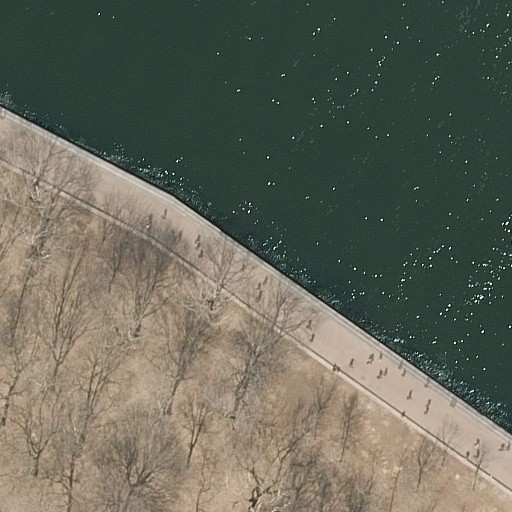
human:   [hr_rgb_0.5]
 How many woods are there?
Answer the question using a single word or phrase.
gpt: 1

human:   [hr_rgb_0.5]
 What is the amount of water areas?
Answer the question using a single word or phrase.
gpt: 1

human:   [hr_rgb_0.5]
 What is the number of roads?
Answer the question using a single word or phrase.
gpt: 1

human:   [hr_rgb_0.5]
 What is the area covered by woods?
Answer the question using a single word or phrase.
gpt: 11m2

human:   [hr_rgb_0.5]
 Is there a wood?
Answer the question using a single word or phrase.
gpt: yes

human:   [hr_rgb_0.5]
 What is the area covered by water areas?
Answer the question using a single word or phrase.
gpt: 5283m2

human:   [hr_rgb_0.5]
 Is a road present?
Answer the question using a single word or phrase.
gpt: yes

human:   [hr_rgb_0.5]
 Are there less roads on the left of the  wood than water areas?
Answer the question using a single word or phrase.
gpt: no

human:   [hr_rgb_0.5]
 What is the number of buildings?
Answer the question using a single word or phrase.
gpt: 0

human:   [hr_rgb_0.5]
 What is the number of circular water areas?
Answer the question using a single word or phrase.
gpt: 0

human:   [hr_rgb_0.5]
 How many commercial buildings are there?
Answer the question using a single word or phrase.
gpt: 0

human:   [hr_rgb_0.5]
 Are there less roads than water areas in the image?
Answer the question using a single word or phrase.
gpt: no

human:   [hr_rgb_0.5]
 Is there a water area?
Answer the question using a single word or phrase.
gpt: yes

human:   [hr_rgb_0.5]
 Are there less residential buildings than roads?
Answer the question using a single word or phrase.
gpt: yes

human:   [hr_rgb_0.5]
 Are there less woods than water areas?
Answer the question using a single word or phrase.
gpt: no

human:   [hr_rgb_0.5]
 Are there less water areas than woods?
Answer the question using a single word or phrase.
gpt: no

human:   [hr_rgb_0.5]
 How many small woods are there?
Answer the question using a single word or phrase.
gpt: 1

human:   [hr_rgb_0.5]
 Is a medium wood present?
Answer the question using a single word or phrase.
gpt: no

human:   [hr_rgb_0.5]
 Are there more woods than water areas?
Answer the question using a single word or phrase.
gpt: no

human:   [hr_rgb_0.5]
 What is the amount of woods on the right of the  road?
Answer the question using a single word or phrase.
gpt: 1

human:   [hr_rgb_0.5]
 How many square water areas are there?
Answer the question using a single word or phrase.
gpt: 0

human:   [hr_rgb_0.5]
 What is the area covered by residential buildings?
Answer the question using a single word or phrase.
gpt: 0m2

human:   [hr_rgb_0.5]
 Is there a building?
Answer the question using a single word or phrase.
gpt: no

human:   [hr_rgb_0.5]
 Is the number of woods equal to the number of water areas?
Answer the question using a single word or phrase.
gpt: yes

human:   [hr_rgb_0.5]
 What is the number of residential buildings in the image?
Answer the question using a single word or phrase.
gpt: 0

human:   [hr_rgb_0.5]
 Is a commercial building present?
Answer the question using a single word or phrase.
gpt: no

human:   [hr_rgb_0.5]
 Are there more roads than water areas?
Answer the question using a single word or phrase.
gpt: no

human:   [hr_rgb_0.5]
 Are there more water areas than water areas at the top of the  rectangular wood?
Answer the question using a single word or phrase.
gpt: no

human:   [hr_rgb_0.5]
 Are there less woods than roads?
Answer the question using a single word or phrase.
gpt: no

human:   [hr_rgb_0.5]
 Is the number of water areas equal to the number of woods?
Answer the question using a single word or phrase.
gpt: yes

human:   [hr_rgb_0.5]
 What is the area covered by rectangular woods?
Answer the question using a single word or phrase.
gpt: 11m2

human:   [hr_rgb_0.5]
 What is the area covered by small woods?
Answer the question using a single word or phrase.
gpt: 11m2

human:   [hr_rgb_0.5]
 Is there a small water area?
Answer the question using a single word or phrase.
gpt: no

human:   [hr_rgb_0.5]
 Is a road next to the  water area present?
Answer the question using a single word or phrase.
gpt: yes

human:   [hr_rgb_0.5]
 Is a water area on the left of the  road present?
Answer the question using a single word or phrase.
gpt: no

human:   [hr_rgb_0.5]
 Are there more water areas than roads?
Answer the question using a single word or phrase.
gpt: no

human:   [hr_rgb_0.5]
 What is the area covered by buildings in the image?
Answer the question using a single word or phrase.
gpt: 0m2

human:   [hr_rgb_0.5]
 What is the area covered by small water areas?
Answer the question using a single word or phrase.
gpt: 0m2

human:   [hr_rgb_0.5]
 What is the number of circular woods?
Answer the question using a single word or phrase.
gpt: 0

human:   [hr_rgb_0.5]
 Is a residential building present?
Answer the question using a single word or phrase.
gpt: no

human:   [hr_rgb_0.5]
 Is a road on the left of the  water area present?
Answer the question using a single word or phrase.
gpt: no

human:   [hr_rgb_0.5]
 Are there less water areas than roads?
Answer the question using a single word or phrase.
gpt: no

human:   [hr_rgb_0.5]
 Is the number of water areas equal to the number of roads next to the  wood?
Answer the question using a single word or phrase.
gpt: yes

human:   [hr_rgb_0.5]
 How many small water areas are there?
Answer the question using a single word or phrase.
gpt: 0

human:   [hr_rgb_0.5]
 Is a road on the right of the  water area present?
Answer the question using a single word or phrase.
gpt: no

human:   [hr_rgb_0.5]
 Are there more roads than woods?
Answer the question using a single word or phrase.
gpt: no

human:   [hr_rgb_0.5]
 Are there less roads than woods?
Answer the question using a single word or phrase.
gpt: no

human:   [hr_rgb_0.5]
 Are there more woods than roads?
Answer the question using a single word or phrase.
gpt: no

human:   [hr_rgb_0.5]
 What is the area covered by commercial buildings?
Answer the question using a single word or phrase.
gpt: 0m2

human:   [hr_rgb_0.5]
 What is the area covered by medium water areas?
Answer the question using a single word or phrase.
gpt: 0m2

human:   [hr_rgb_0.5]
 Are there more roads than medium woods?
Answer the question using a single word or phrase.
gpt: yes

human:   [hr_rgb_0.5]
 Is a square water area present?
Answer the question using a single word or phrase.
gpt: no

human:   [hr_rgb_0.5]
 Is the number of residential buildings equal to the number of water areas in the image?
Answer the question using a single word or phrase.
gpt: no

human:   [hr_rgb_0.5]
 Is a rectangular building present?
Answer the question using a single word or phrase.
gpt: no

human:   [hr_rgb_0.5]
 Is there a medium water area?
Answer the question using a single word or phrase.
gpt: no

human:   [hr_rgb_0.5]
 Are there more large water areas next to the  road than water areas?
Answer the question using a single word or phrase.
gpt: no

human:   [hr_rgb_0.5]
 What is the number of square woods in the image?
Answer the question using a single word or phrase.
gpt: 0

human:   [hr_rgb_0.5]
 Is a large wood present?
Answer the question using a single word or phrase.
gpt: no

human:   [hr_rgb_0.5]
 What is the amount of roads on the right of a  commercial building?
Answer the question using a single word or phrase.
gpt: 0

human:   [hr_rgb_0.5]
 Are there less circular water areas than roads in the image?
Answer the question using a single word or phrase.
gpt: yes

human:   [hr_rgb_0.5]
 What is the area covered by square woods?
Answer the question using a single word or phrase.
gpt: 0m2

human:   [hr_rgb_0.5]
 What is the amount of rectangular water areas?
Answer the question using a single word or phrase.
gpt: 1

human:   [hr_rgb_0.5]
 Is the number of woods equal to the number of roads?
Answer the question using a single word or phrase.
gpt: yes

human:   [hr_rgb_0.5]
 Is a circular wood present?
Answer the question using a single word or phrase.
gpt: no